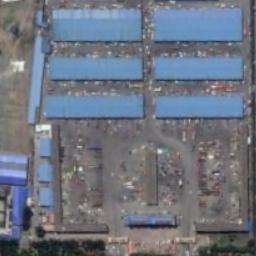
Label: industrial_area